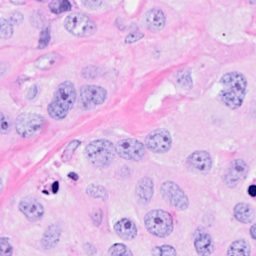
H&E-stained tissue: Breast